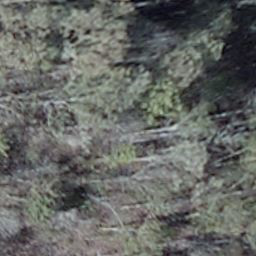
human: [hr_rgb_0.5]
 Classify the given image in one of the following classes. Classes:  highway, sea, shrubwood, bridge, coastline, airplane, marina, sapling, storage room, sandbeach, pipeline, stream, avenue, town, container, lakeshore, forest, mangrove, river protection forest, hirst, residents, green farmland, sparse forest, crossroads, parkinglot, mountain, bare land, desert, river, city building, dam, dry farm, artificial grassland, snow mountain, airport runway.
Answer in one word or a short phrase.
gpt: shrubwood